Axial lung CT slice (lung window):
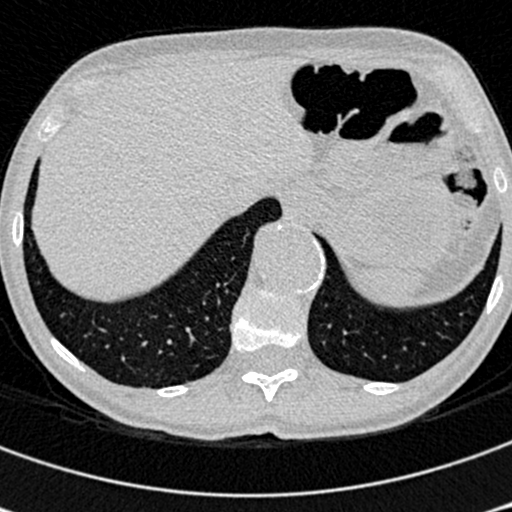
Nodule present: no